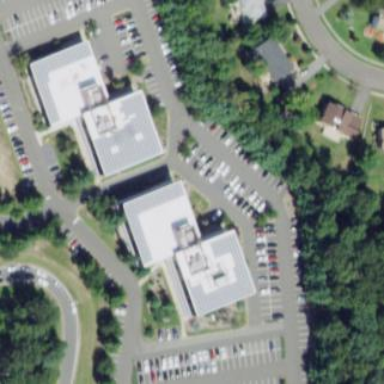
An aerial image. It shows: Commercial building.